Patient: sex M, age 58
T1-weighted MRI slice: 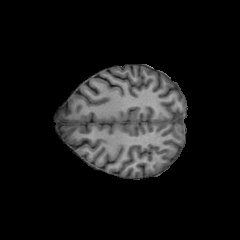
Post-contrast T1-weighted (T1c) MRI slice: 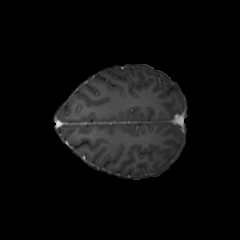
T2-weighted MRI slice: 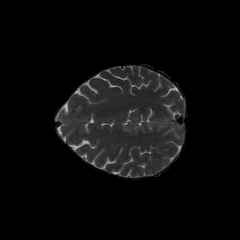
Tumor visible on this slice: no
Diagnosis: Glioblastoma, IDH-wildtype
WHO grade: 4